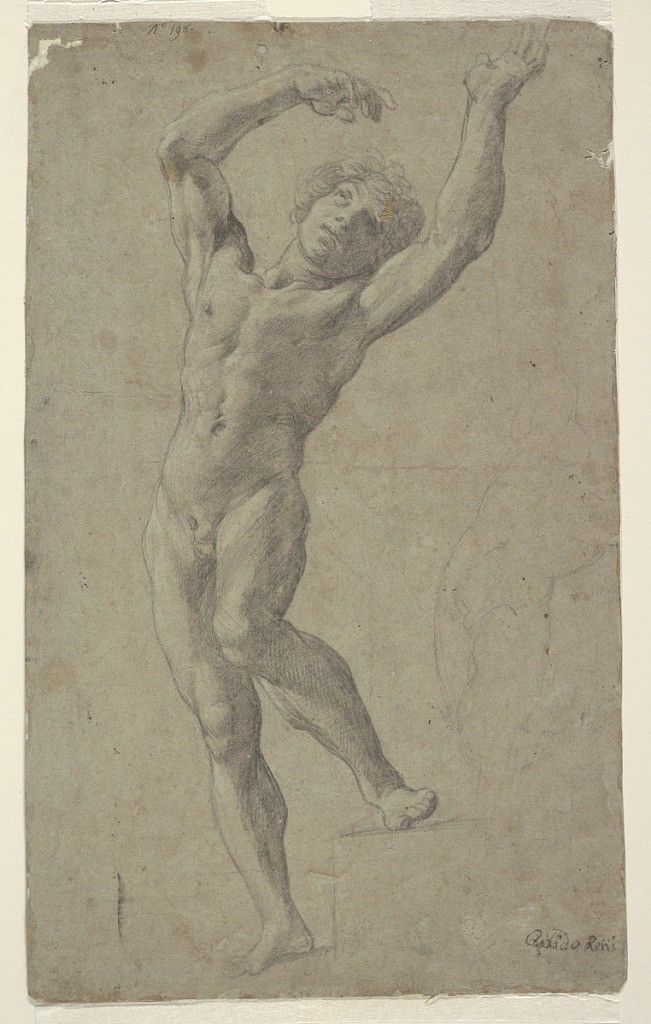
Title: Study for St. Sebastian, Museo Pomarici Santomasi, Puglia, Italy
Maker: Lodovico Carracci, Italian, 1555 - 1619
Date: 1599–1620
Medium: Black crayon, white heightening on brown gray paper
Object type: Drawing
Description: Study of a nude young man, the figure shown from the front, with raised arms and with the left foot standing backwards and higher. Near the right edge a roughly outlined sketch of the greater part of the body of St. Sebastian in a different pose.